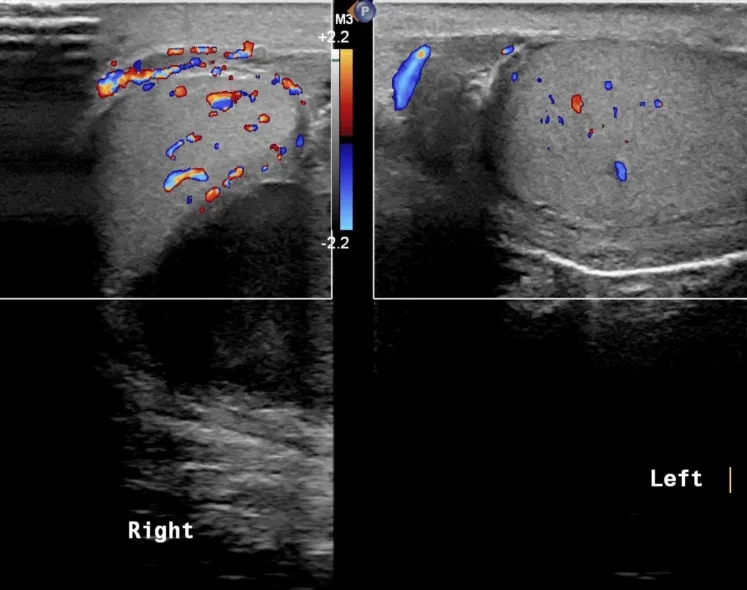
The scrotal ultrasound shows increased blood flow to the right testicle, with fluid collection around the right testicle.
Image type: radiology (ultrasound)